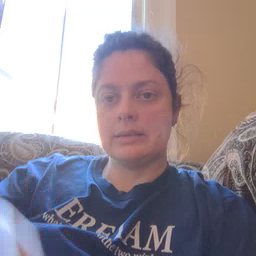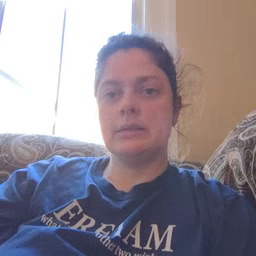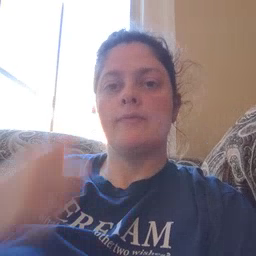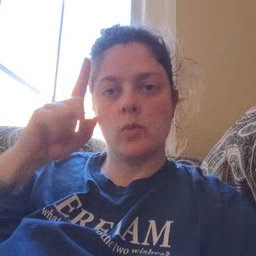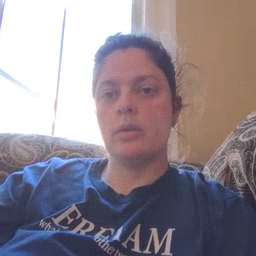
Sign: for